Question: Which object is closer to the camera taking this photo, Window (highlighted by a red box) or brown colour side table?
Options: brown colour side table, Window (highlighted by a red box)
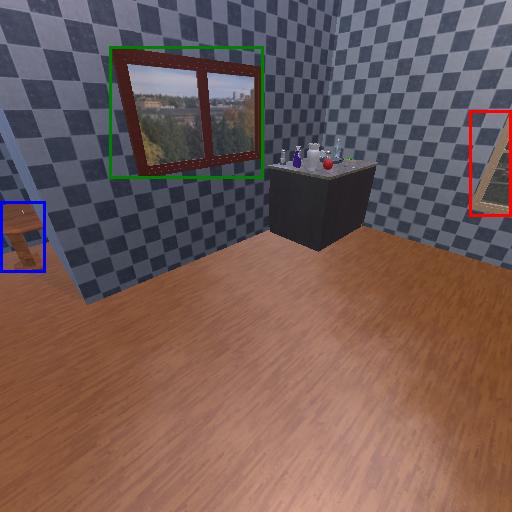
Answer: brown colour side table